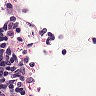
Metastatic tissue present: no